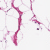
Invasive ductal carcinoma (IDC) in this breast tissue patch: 0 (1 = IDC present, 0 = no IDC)